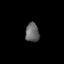
Tissue: prostate
Cell type: Endothelial cells
Senescence score: 0.6835
Nuclear area (px): 255
Mean DAPI intensity: 104.024